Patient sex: F
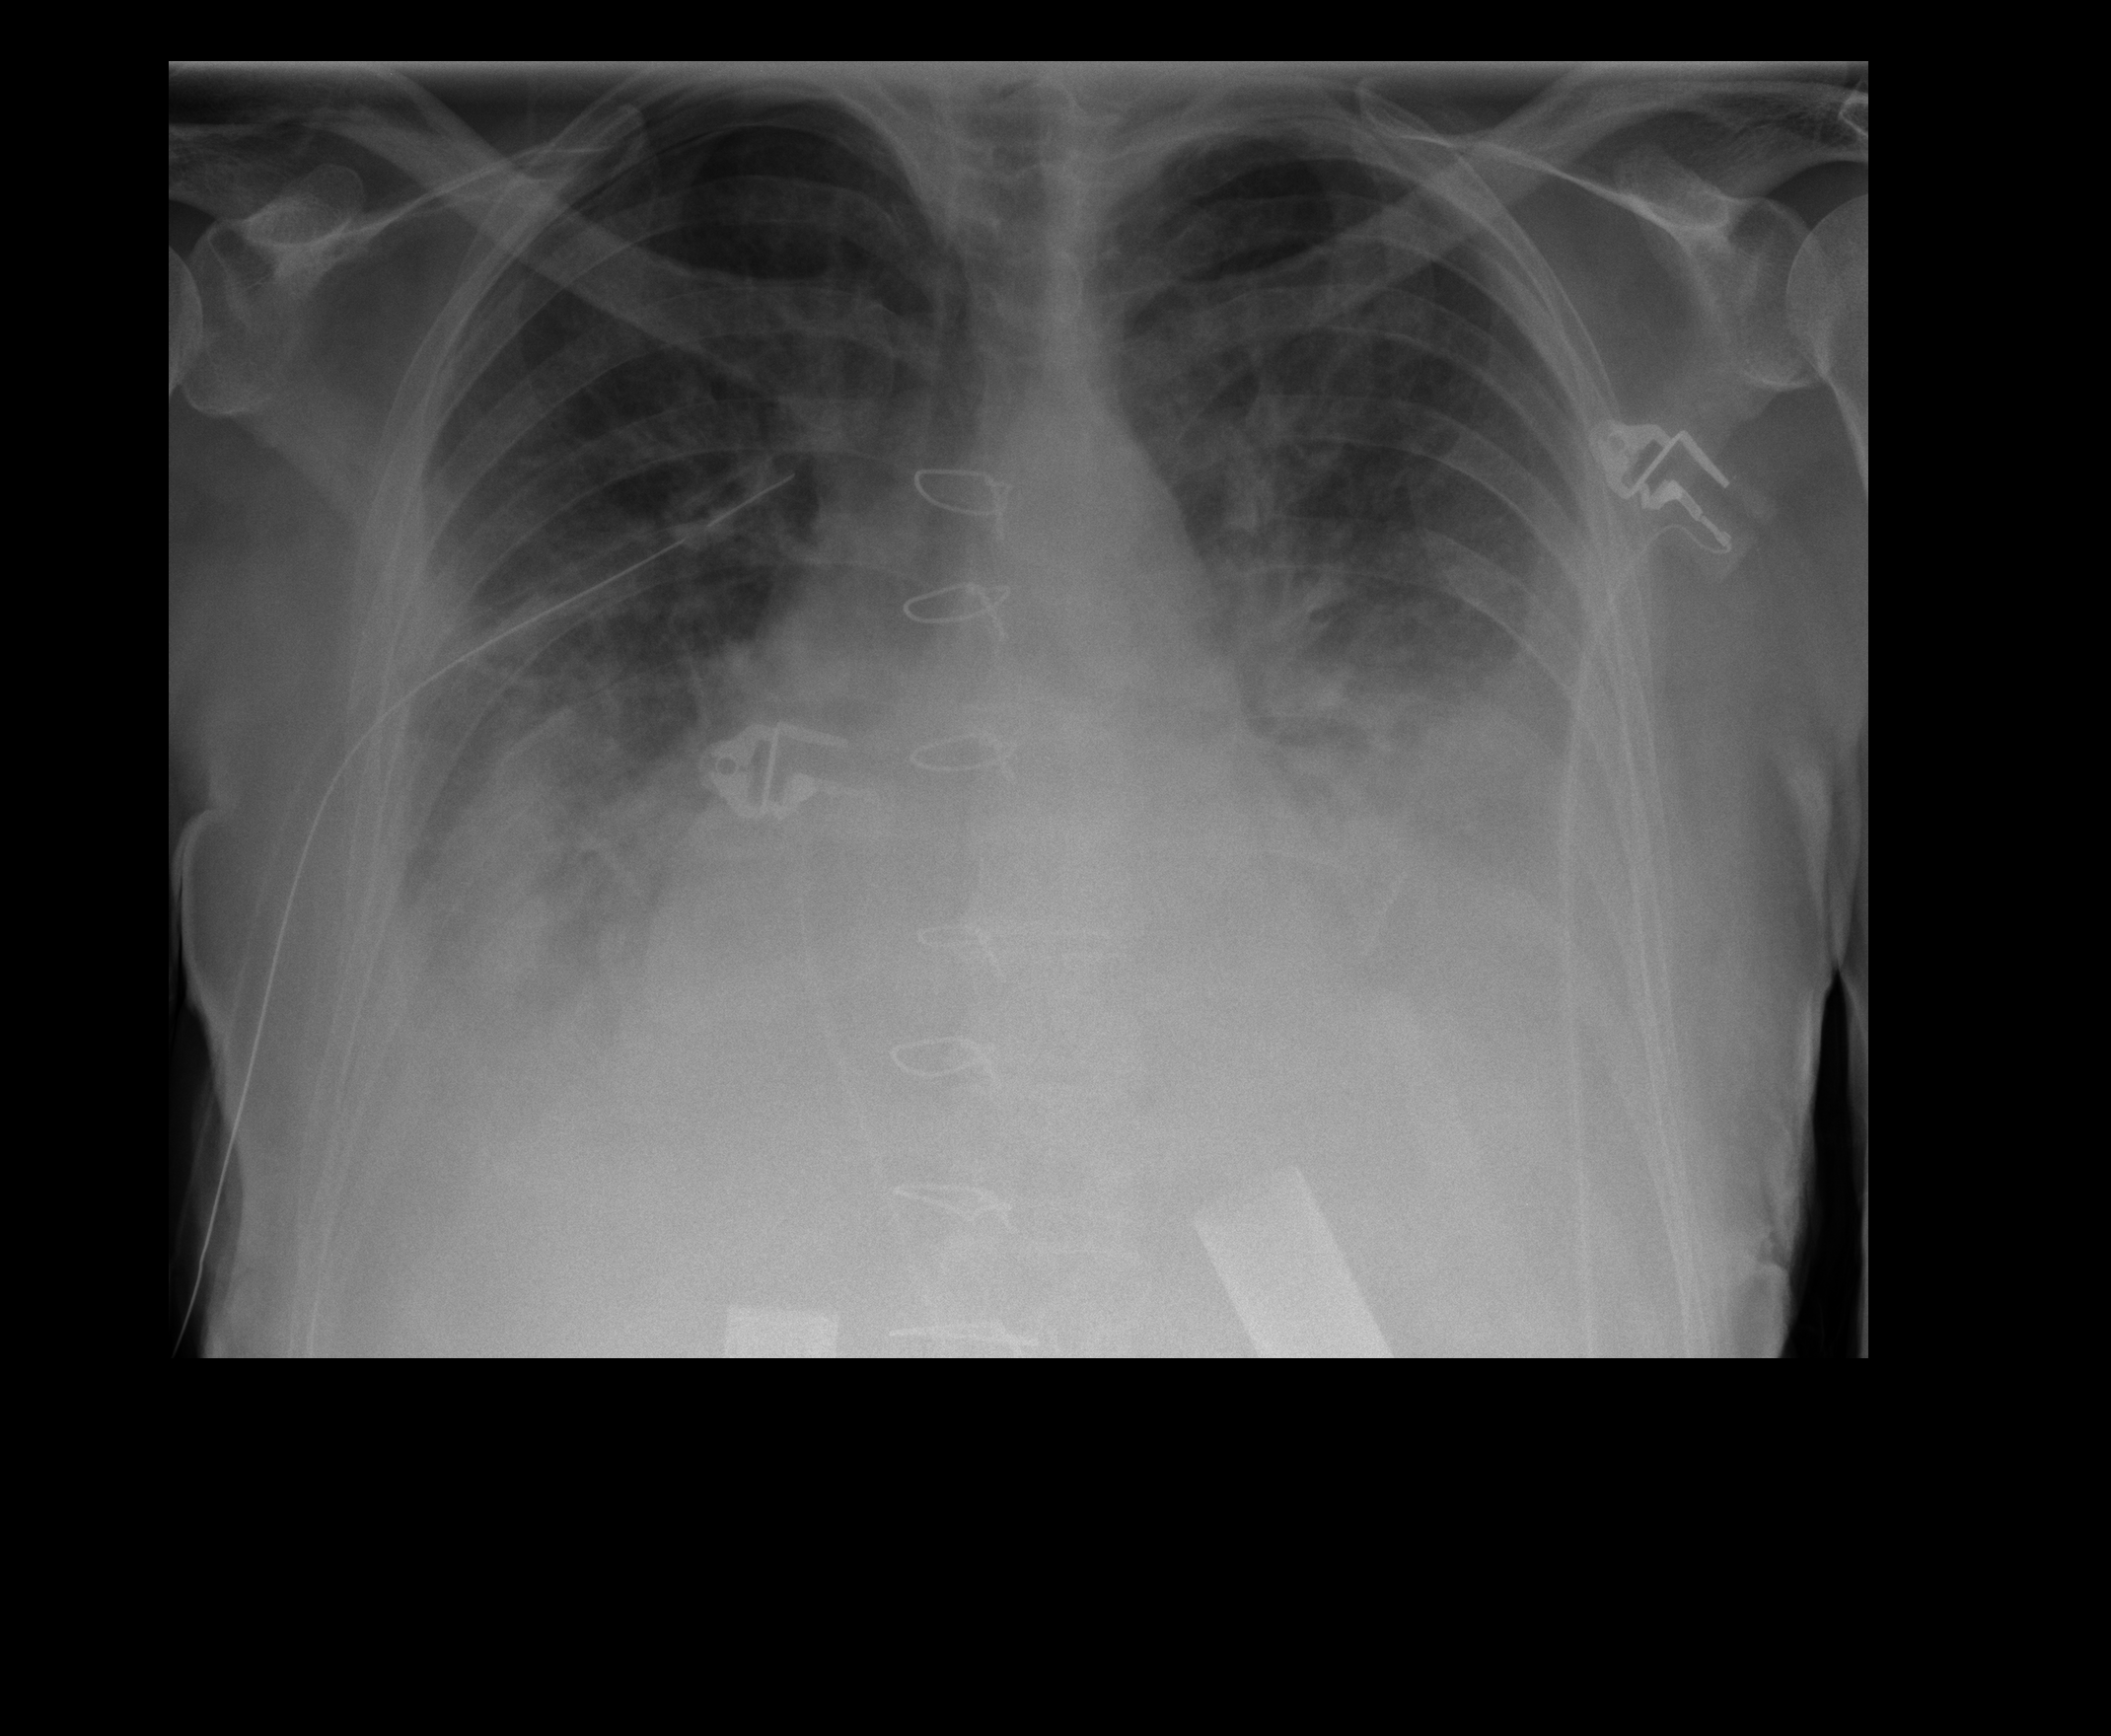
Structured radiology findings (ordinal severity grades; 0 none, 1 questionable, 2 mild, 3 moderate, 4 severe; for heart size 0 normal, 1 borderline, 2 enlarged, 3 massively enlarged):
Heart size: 2
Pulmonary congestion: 2
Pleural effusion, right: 2
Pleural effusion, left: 2
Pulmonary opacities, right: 2
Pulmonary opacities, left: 2
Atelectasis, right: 2
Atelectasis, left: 3